Question: I have a lot of JSON data which is organized in nested lists. Each list consists of other lists and those lists could contain other lists and so on. The deepest list consists of a pair of longitute and latitude, e.g.
> [[[.....[16.353542354,48.<PHONE>],[16.46353535,48.<PHONE>]....].....].
It would look as graph like this:

I basically don't know how nested those lists are. They differ all the time. The next difficult part is that I need to get "coordinate polygons" from it. That means that the lists that only consist of pairs of coordinates belong to the same polygon. For example:
> [......[[16.23542424,48.<PHONE>],[16.2423242352354,48.<PHONE>],[16.<PHONE>,48.345635353]]......
This would mean that there is a polygon consisting of 3 pairs of coordinates (so 3 corners).
I'm sure that this is solvable with some kind of String parsing. I wonder if this is possible with basic JSON.simple (or maybe any other API) possibilities. The problem is that JSON doesn't know anything about the data it is parsing. I have to tell JSON what the object is and have to use type conversion to get the correct data. See these examples <URL>. Now I need the other way around, but I never know what type is the data , because those lists are very dynamic. How can this be done in a convenient way? I could write some string parsing algorithm with some "push and pop behavior" to compare the JSON string character by character, but I wonder if there isn't a better way to do this?
I figured out that this is a standardized JSON format, called GeoJSON. If you know how to read the data, it's pretty clear. A Multipolygon consists of Polygons, and Polygons can have holes, represented by a 2nd Array in a Polygon object. See spec:
<URL>
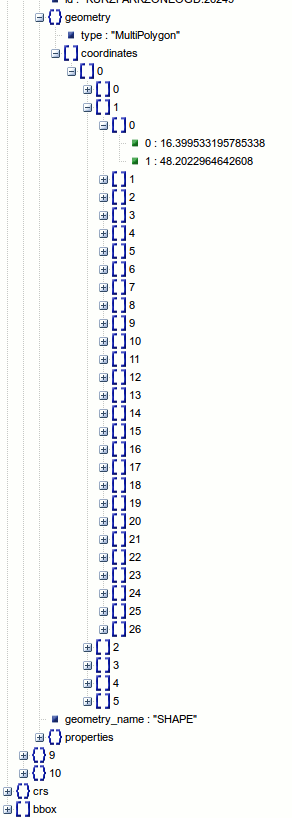
Answer: > I basically don't know how nested those lists are
You know exactly how deeply nested these lists are. At the top of your json, you have:
'''
"type": "Multipolygon"
'''
To me, that implies 'List<Polygon>'. Now, what's a 'Polygon'? Well, that's obviously a 'List<Coordinate>'. Finally, we know a 'Coordinate' is a list with two elements.
To conclude, we have 'List<List<List<double>>>'. The depth of the arrays is known.
'''
class Location {
private double _lat;
private double _long;
public Location(double lat, double long) { _lat = lat; _long = long }
public static Location fromJSONArray(JSONArray json) {
int n = json.length();
if(n != 2) throw new IllegalArgumentException('json');
return new Location(json.getDouble(0), json.getDouble(1));
}
}
class Polygon : List<Location> {
public static Polygon fromJSONArray(JSONArray json) {
int n = json.length();
Polygon p = new Polygon();
for(int i = 0; i < n; i++) {
p.add(Location.fromJSONArray(json.getJSONArray(i)));
}
return polygon;
}
}
private List<Polygon> parseLists(JSONArray nestedList) throws JSONException
{
List<Polygon> polygons = new ArrayList<Polygon>();
int n = json.length();
for(int i = 0; i < n; i++) {
polygons.add(Polygon.fromJSONArray(json.getJSONArray(i)));
}
return polygons;
}
'''